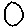
Label: circle